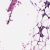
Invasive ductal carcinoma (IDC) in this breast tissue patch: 0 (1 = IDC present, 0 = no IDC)